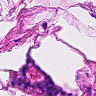
Metastatic tissue present: no